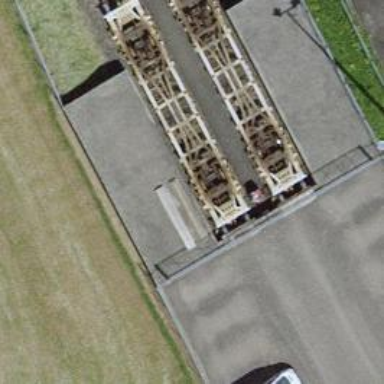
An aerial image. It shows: Railway buffer stop.